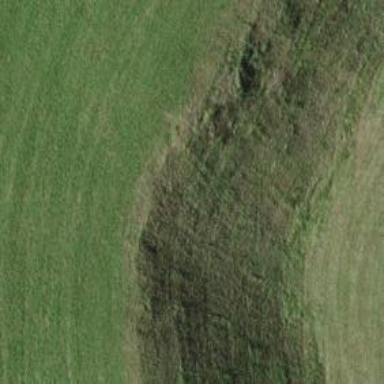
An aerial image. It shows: Earth bank in natural setting.